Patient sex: M
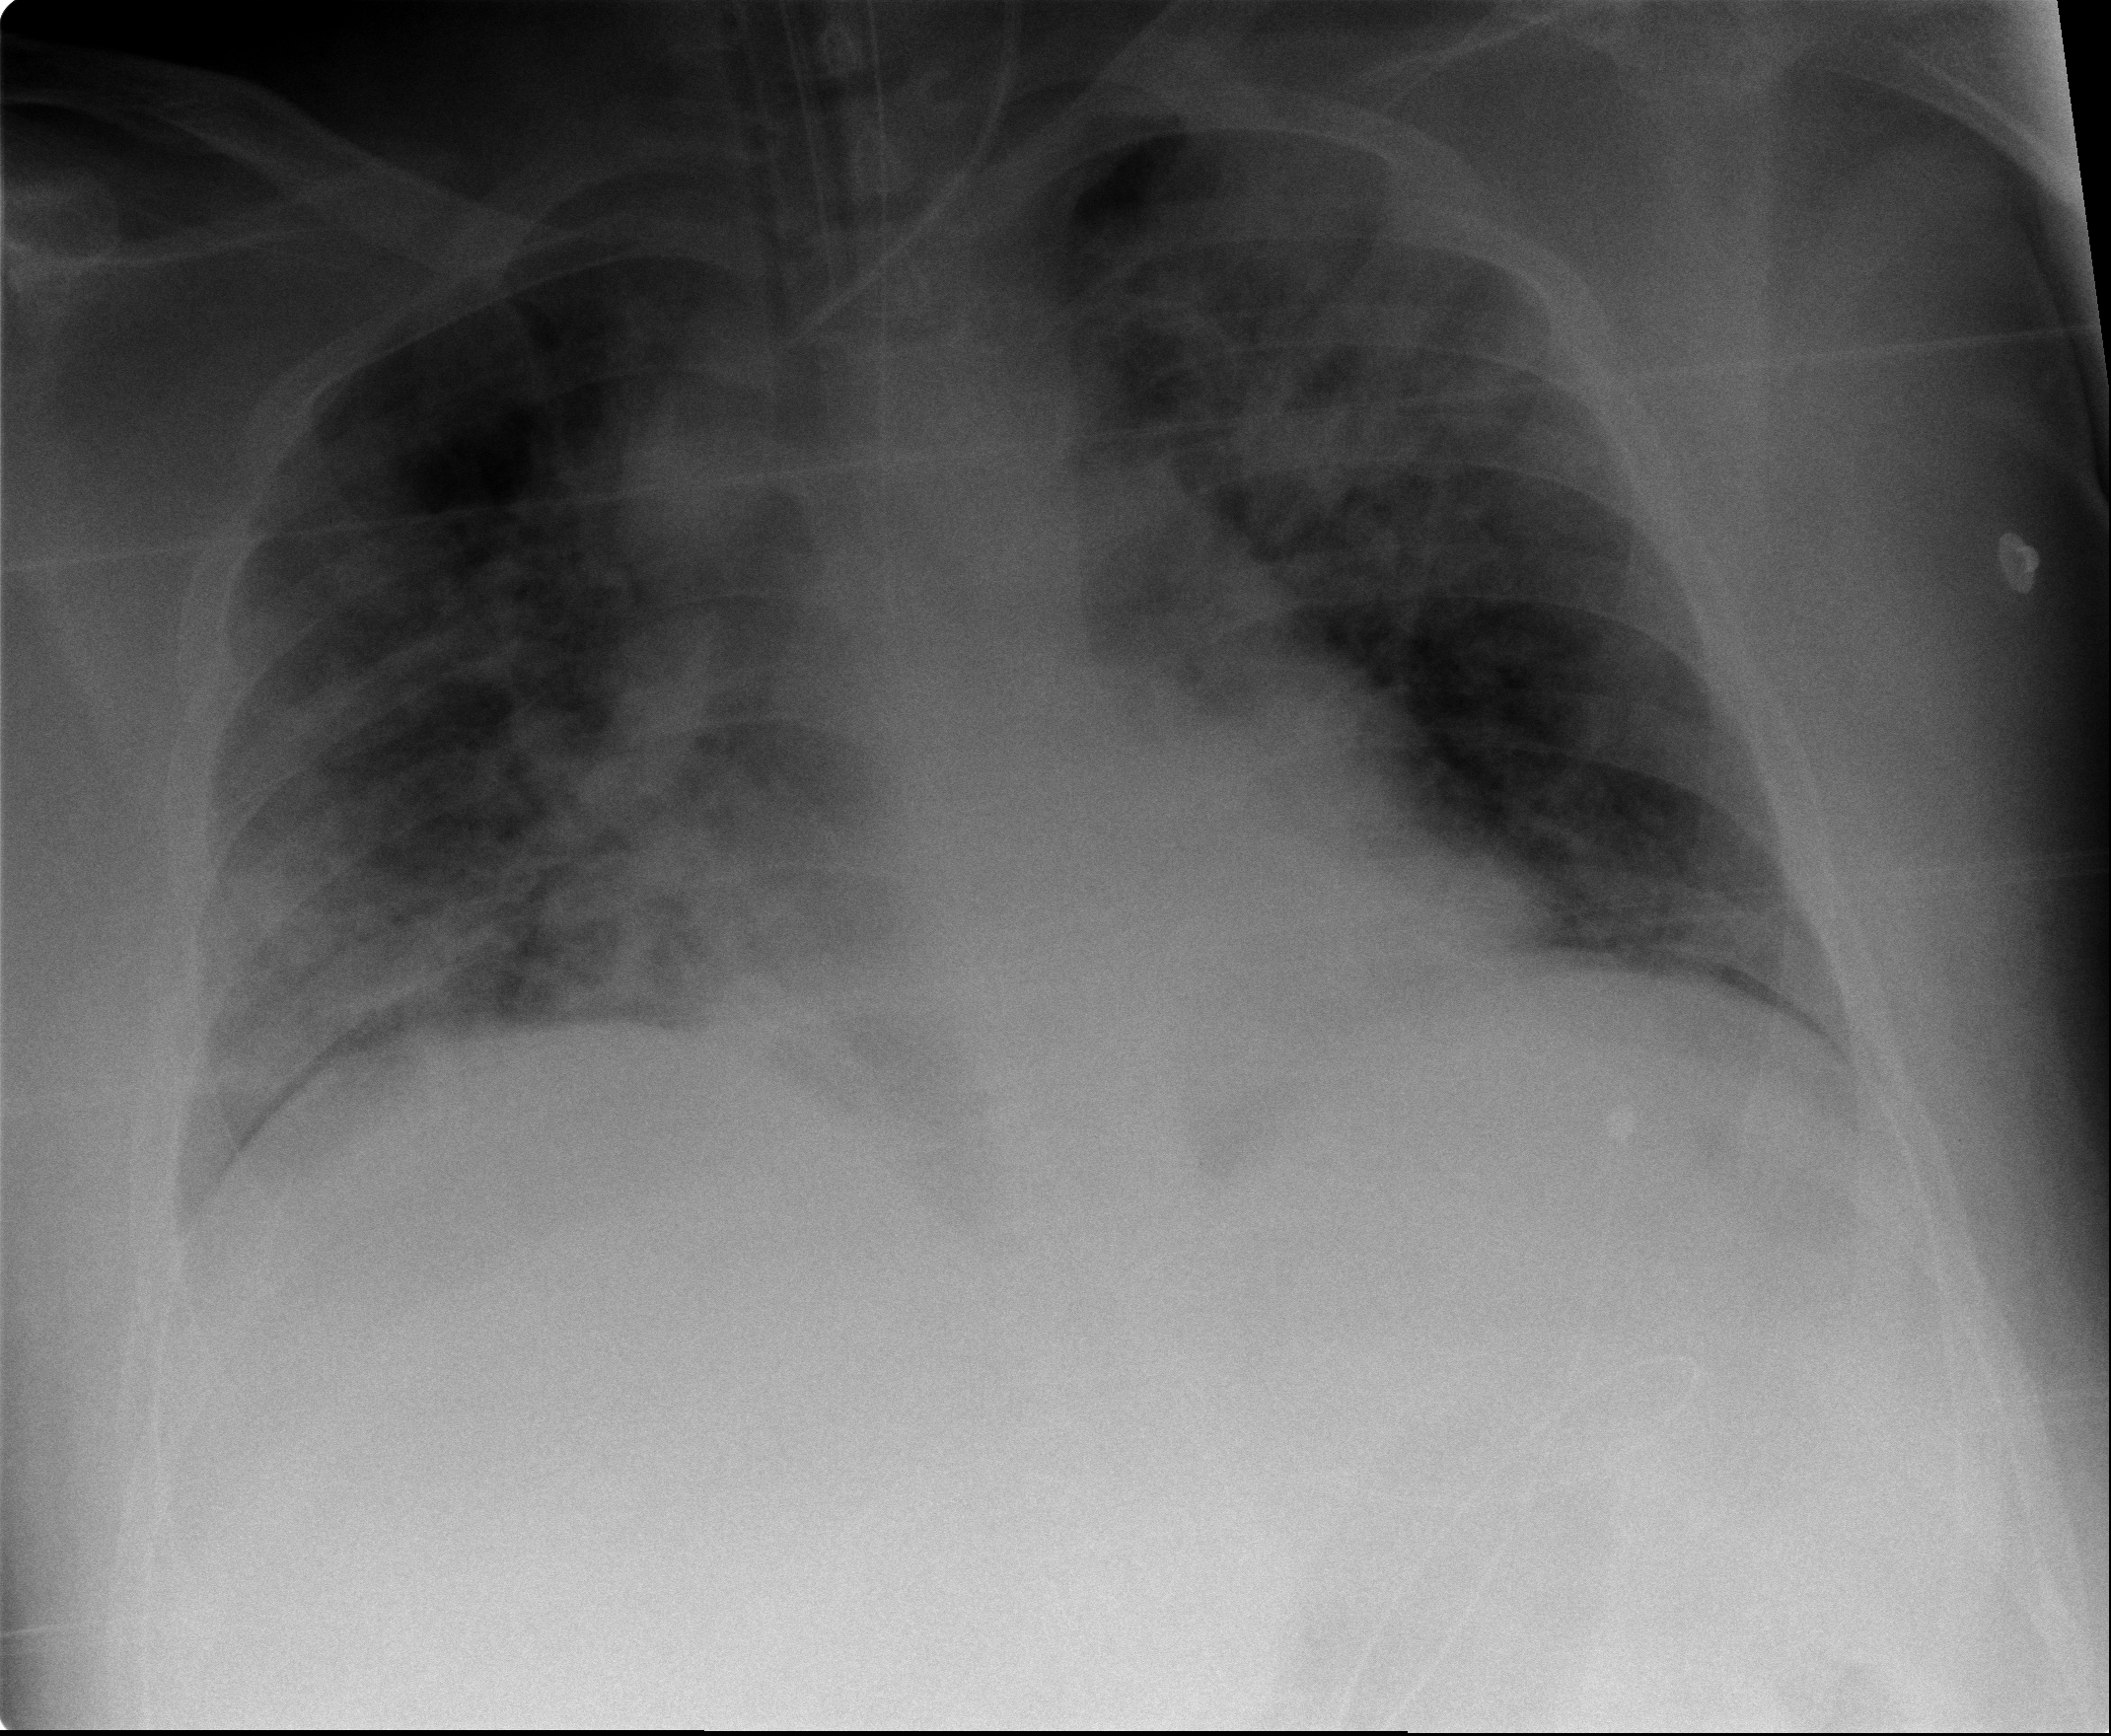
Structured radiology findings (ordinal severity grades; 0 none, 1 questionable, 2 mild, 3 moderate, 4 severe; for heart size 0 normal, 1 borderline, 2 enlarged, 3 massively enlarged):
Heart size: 0
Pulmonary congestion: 2
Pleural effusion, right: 0
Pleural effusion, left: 0
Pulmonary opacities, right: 3
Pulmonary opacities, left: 3
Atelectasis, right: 2
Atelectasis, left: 2